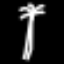
Label: palm tree